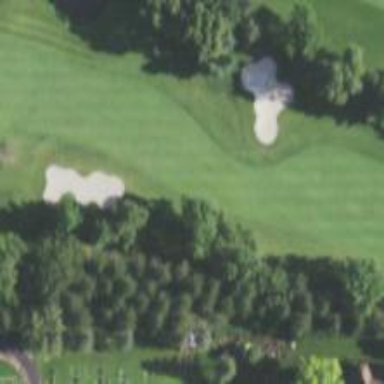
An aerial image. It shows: View of golf hole.